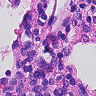
Metastatic tissue present: no